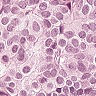
Metastatic tissue present: yes